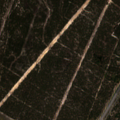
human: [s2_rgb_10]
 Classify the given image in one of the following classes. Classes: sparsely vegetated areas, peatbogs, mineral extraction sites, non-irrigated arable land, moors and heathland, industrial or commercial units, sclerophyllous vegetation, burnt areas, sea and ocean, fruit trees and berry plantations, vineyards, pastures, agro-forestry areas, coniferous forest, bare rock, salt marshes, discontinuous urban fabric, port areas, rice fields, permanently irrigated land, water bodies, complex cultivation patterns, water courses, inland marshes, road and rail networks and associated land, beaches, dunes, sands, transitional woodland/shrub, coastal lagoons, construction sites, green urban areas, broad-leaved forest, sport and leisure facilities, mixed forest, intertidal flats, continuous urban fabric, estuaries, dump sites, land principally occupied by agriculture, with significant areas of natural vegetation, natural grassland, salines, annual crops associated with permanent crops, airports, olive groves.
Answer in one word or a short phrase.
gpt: continuous urban fabric